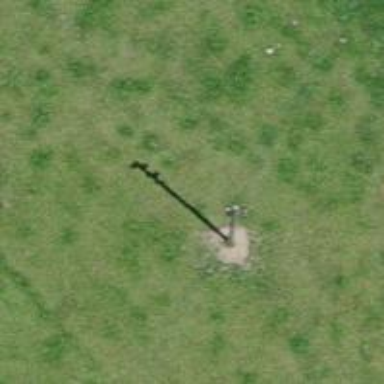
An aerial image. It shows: Power pole.